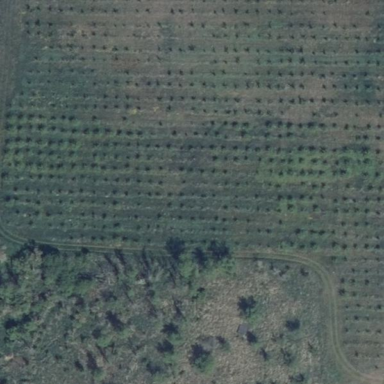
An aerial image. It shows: Orchard.